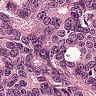
Metastatic tissue present: yes